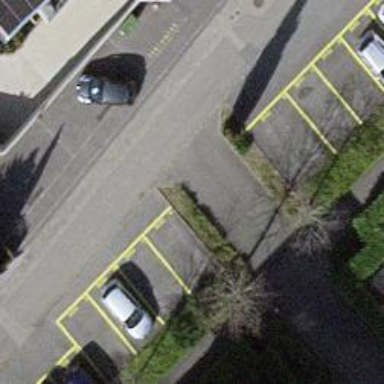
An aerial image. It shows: Alley classified as service road.